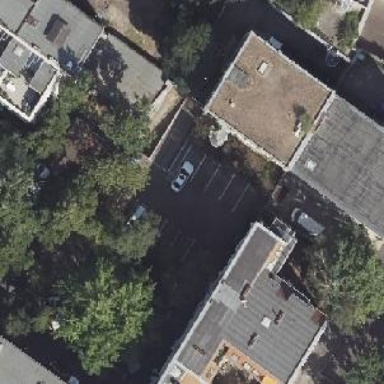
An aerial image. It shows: Parking area with surface.